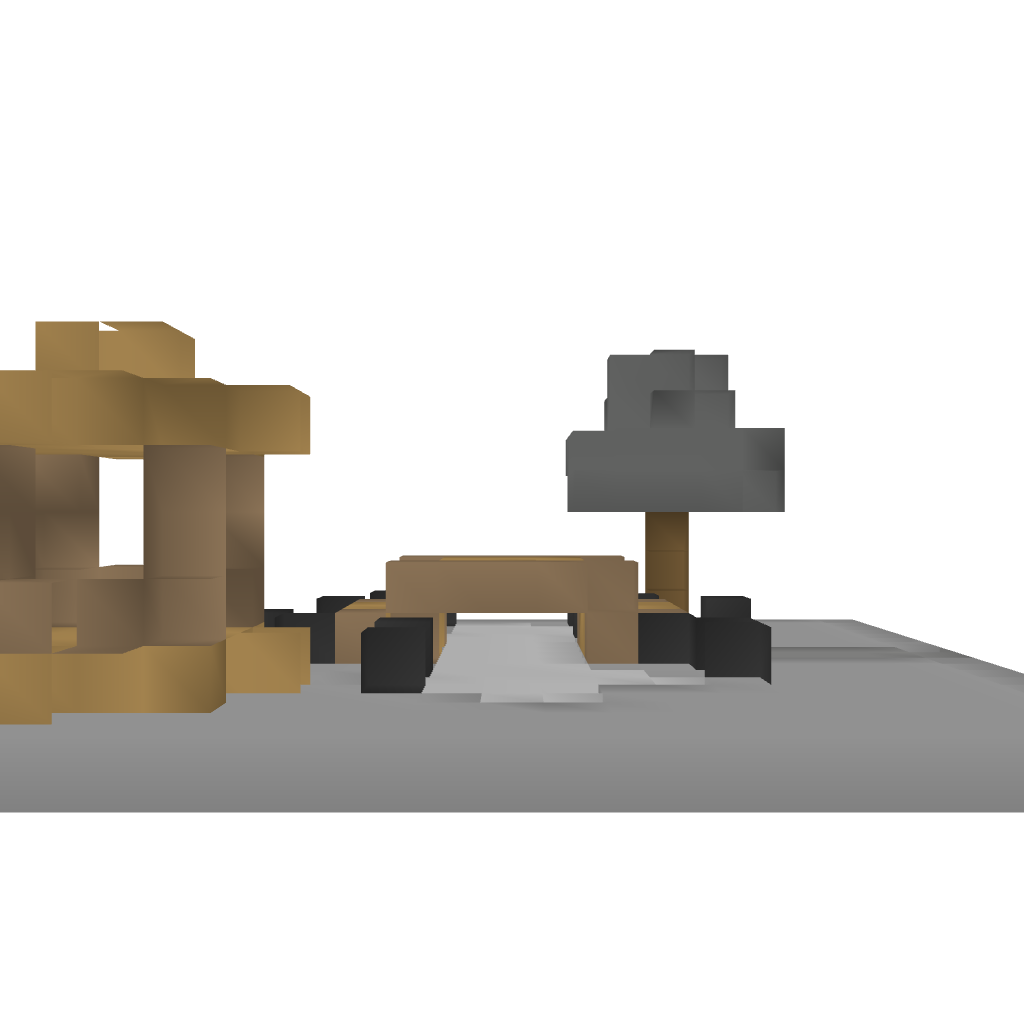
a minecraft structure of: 5 minute Builds #1